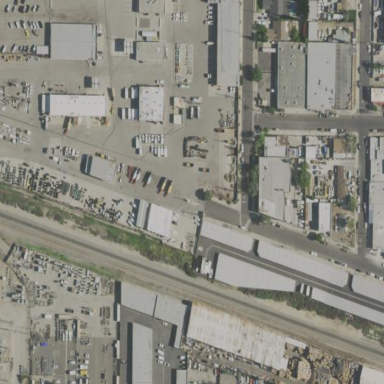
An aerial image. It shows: Industrial area.